Question: I have been struggling with this for a couple of hours now. I have tried every option I could find so far on SO, but couldn't find any solution to my problem.
For some reason Django (version 4.1.6 in VS code) will load the css files, but not the javascript file. The css styling works, is adjustable (I can make changes to the css file and the website-style changes) and is visible in inspect 'element -> sources'.

The js file that I have made however is not. The script it's suppose to run on a button click, and works when the js script is placed within the html itself, but returns undefined when used as an external js file.
I have tried collectstatic, STATICFILES_DIRS, clearing my cache, moving the js file to different folders, used every different path I could think of (blog/js or static/blog/js or static/js or js for example in my script src) and even reinstalled django. When I use findstatic the js file is found.
I have simplified the example as much as possible below.
# Settings.py
'''
STATIC_URL = '/static/'
STATIC_ROOT = os.path.join(BASE_DIR, 'static/')
'''
# Views.py
'''
class Archive(generic.ListView):
queryset = Blog.objects.order_by('-pub_date')
template_name = 'blog/archive.html'
'''
# Urls.py
'''
urlpatterns = [
path('', include('blog.urls')),
path('admin/', admin.site.urls),
]
if settings.DEBUG:
urlpatterns += static(settings.MEDIA_URL,
document_root=settings.MEDIA_ROOT)
'''
# Base.html
'''
{% load static %}
<!DOCTYPE html>
<html lang="en">
<head>
<meta charset="UTF-8">
<meta http-equiv="X-UA-Compatible" content="IE=edge">
<meta name="viewport" content="width=device-width, initial-scale=1.0"/>
<title>My Blog</title>
<!-- static CSS & JS -->
<link rel="stylesheet" href="{% static 'blog/style.css' %}">
<!-- jquery -->
<script defer src="https://ajax.googleapis.com/ajax/libs/jquery/3.4.1/jquery.min.js" ></script>
<!-- JS -->
<script type = "text/javascript" scr="{% static '/blog/js/blog_list.js' %}" ></script>
</head>
<body>
{% block content %}
{% endblock %}
</body>
'''
# Archive.html
'''
{% extends 'base.html' %}
{% block content %}
<button onclick="myFunction()">Click me!</button>
{% endblock %}
'''
# Blog_list.js (within static/blog/js/)
'''
function myFunction() {
alert("Hello from a static file!");
}
'''
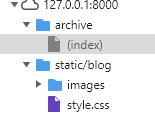
Answer: In your you misspelled src as scr. change it to src then it may work.
'''
<script type = "text/javascript" src="{% static '/blog/js/blog_list.js' %}" ></script>
'''
Please check your browser console for errors sometimes javascript files are blocked due to some MIME mismatch. if so then remove the type attribute in script tag.